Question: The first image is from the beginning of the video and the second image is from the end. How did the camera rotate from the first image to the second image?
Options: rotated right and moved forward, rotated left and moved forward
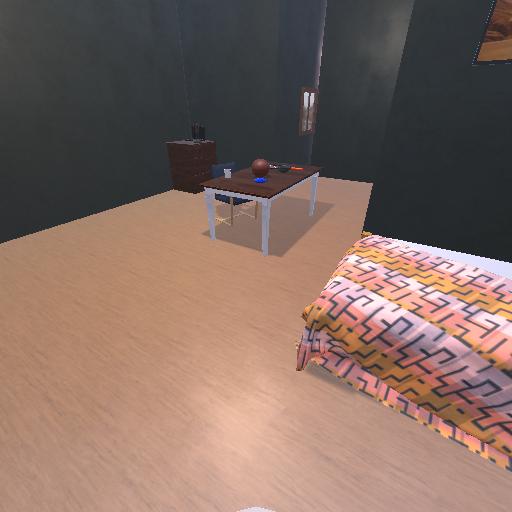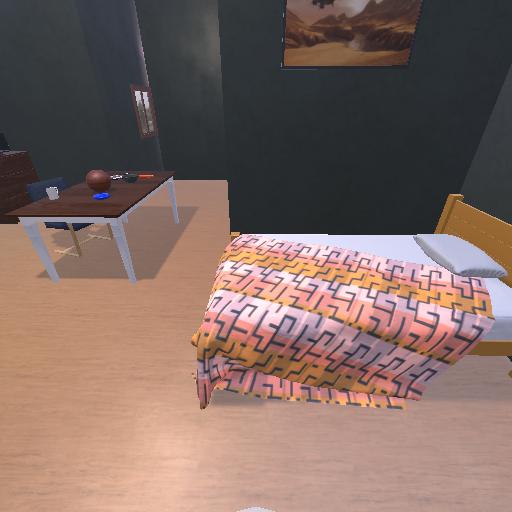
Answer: rotated right and moved forward